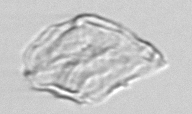
Label: detritus_transparent